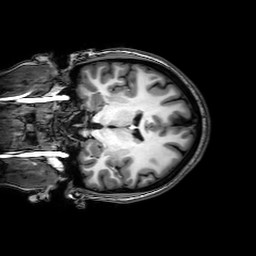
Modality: T1w
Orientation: coronal
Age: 19
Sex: female
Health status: healthy
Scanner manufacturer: philips
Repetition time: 0.008162 s
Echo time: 0.00374 s